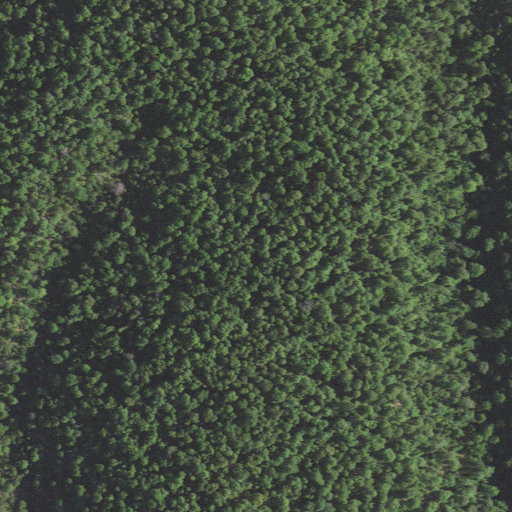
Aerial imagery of ridge(s) in Arkansas named Sandy Ridge containing deciduous forest, mixed forest, and evergreen forest